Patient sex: M
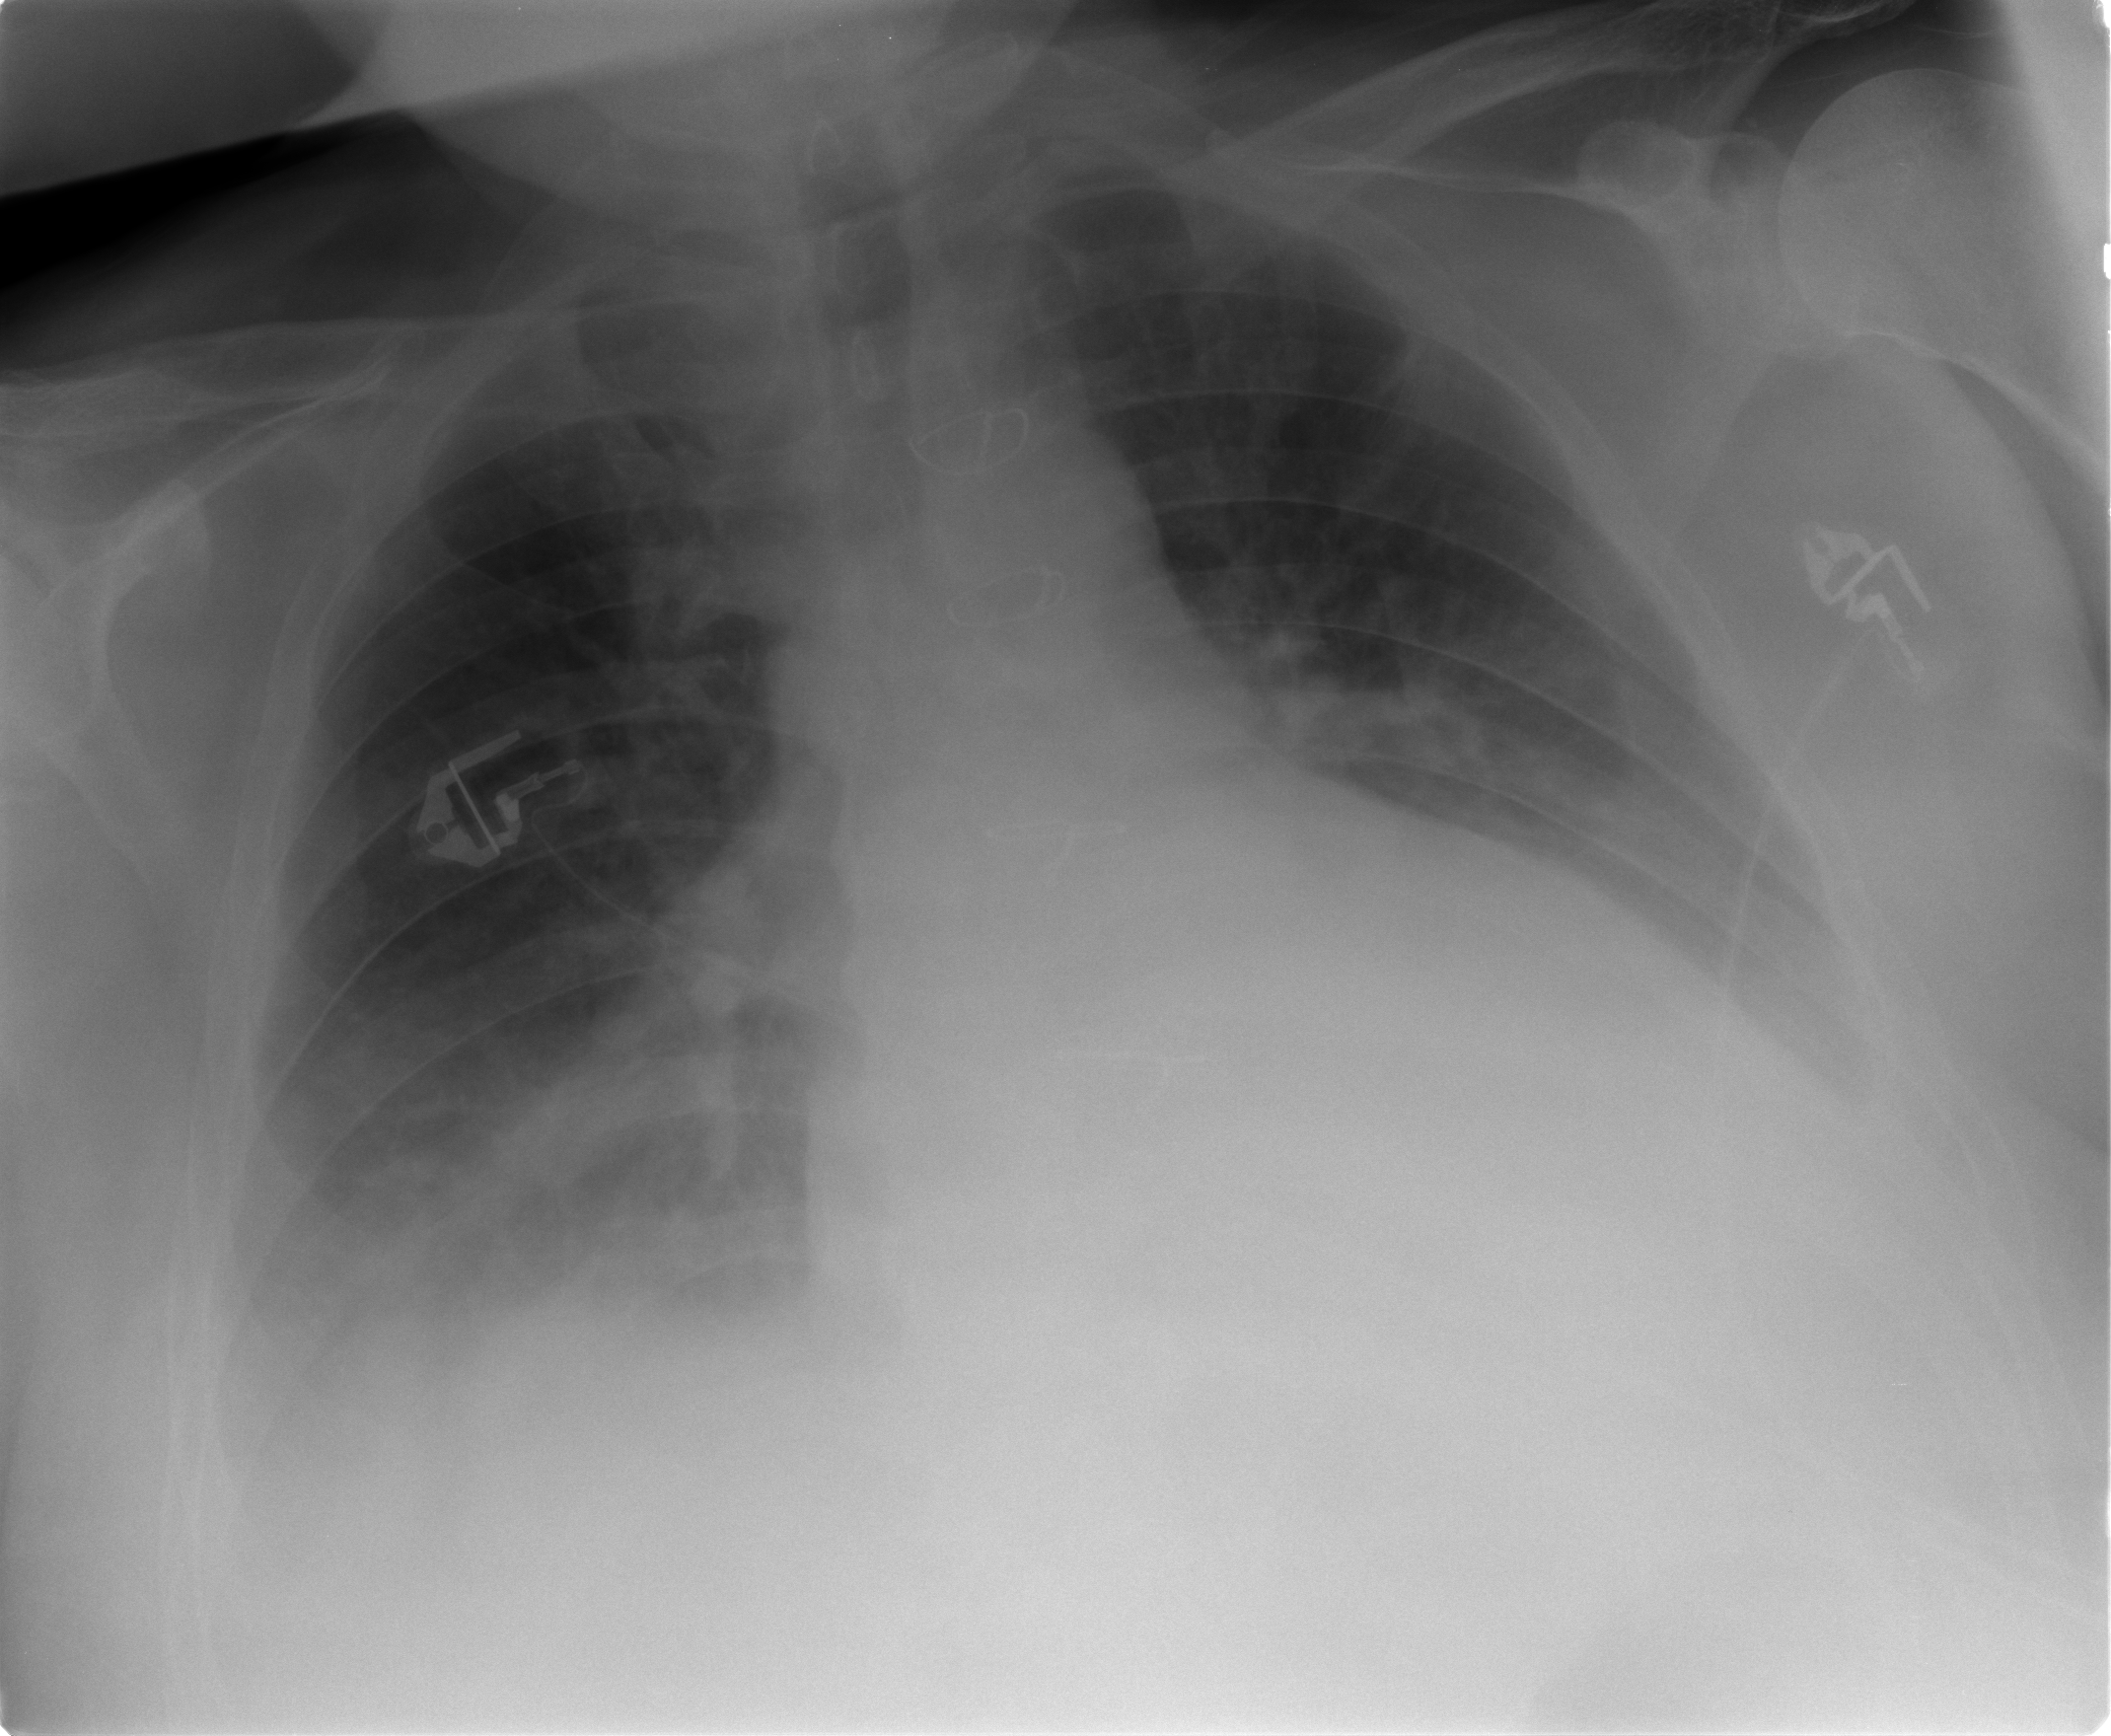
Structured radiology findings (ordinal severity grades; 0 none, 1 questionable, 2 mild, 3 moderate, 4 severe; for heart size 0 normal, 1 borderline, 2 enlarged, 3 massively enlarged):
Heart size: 0
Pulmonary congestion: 0
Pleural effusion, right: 2
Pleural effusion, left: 2
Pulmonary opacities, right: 1
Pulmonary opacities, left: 0
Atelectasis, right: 2
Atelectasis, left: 2